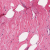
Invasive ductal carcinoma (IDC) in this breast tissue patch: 0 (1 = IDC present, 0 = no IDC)